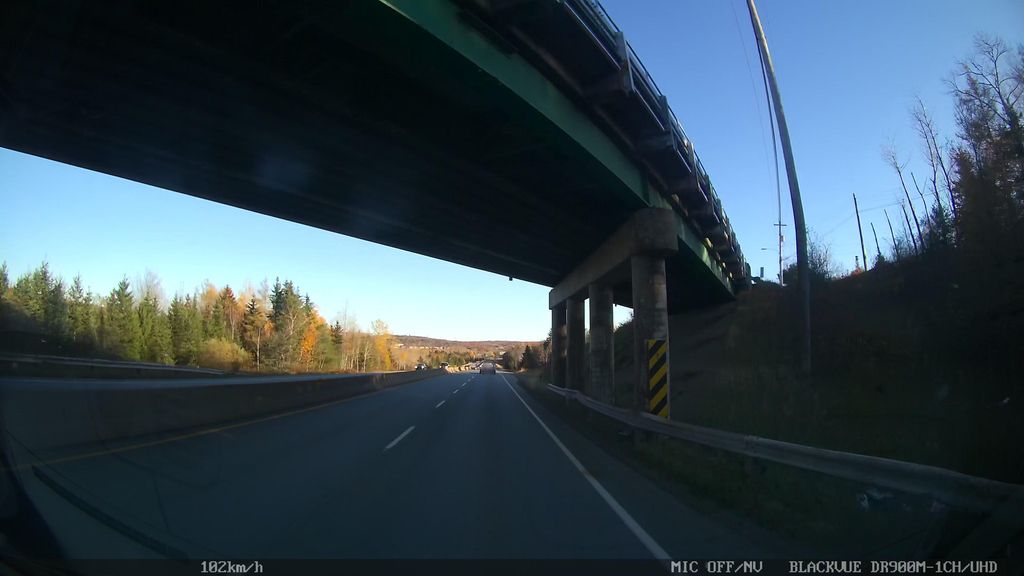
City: halifax